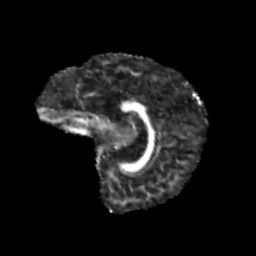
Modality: FA
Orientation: sagittal
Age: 9
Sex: male
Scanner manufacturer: siemens
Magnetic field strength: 3 T
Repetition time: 3.8 s
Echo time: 0.07 s